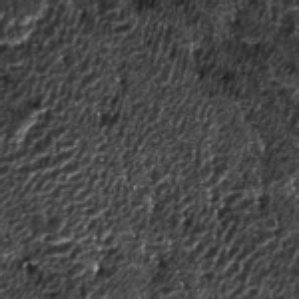
Label: frost